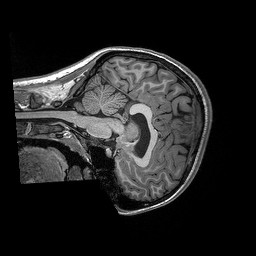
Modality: T1w
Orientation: sagittal
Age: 22
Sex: female
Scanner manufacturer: siemens
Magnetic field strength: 3 T
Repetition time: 2.3 s
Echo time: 0.00306 s